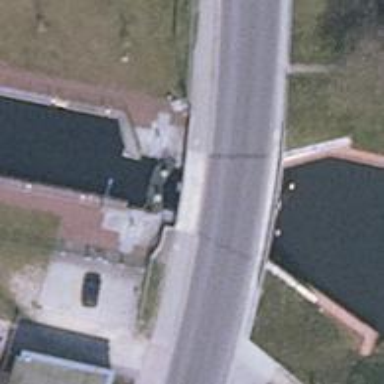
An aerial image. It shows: Canal with lock obstacle.